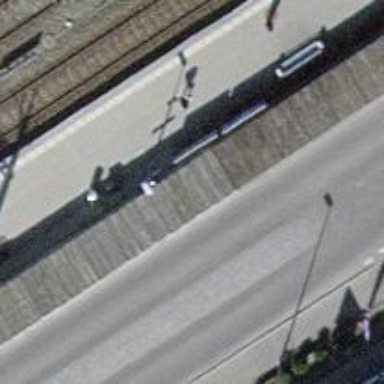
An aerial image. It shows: Bicycle parking area with stands.